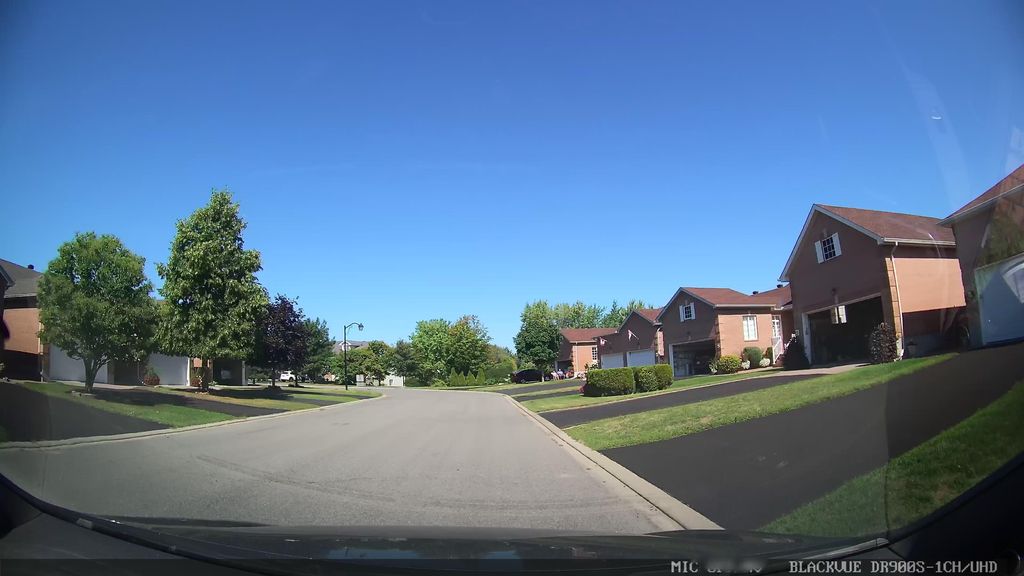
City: ottawa-gatineau